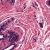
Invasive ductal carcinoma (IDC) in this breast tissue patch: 0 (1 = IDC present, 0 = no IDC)